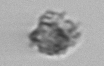
Label: detritus